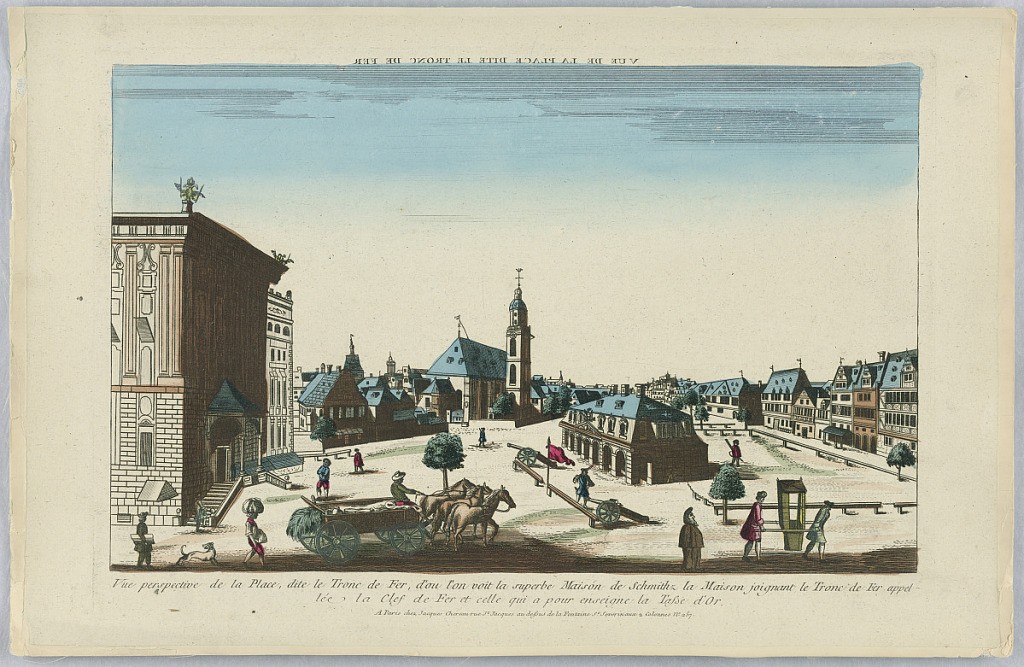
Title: Peep-Show Print
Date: mid-18th century
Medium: Engraving and brush and wash on paper
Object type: Print
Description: Peep-show print